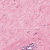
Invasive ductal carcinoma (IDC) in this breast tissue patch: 0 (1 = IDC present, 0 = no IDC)